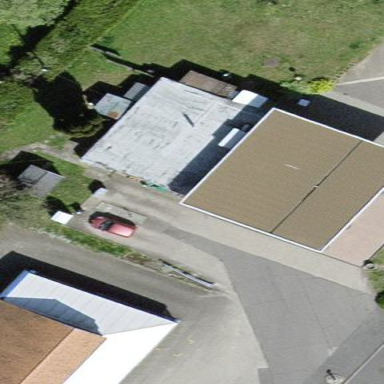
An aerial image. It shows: View of roof of building.